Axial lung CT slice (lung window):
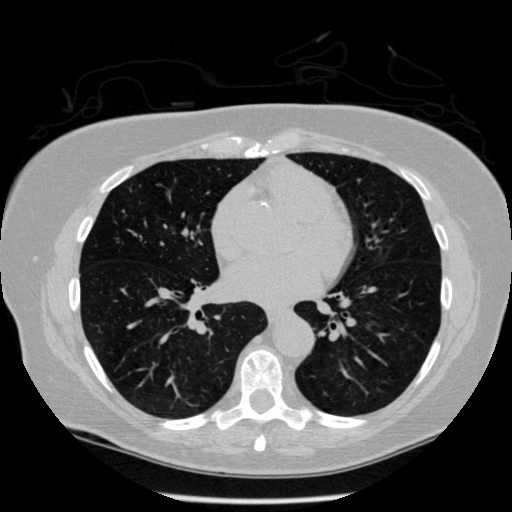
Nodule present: no